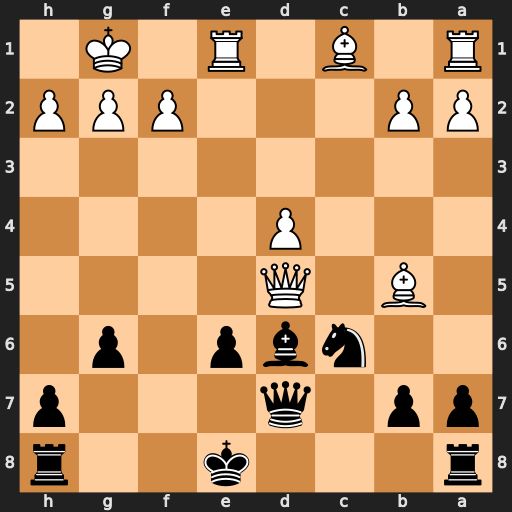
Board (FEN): r3k2r/pp1q3p/2nbp1p1/1B1Q4/3P4/8/PP3PPP/R1B1R1K1
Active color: b
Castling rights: kq
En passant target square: -
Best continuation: Bxh2+ Kxh2 Qxd5